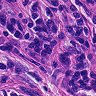
Metastatic tissue present: yes